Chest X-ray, PA view. Patient: 57 years old, sex F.
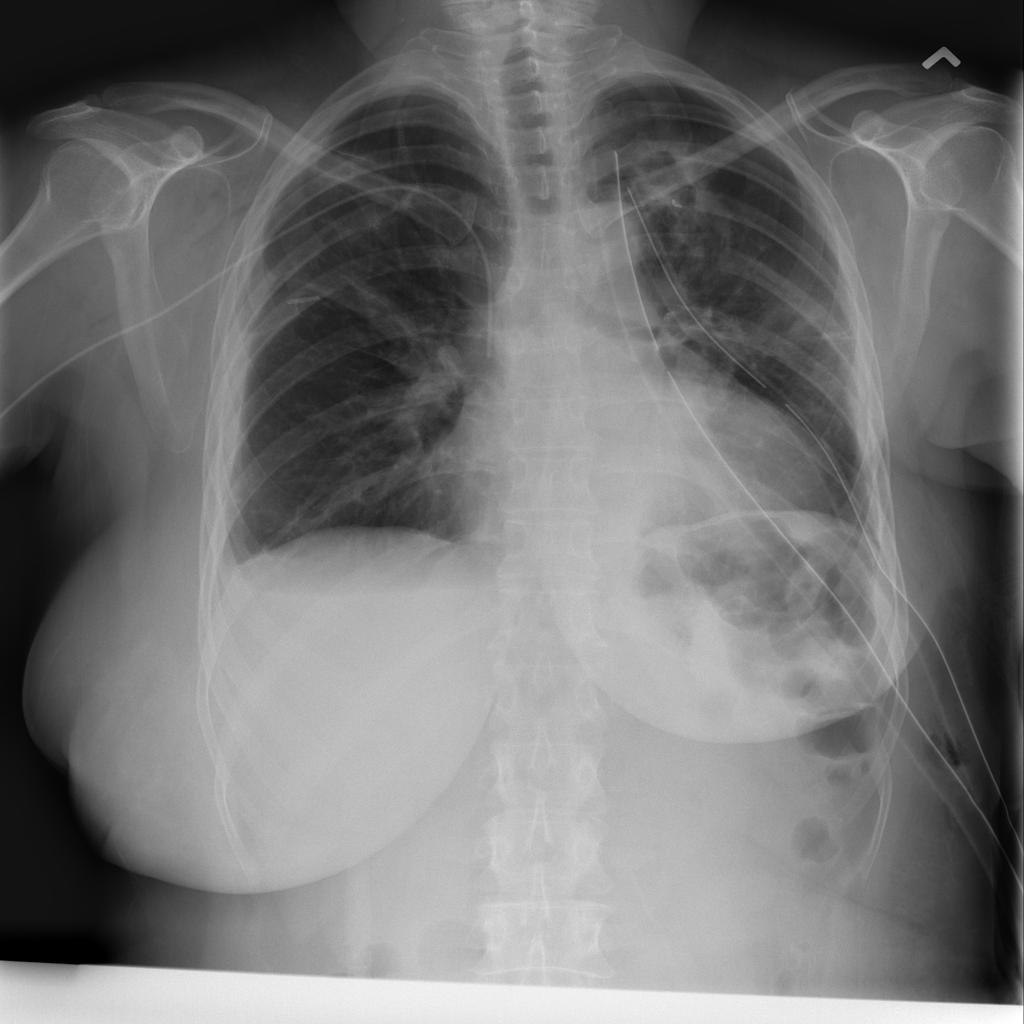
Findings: No Finding